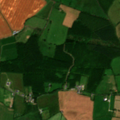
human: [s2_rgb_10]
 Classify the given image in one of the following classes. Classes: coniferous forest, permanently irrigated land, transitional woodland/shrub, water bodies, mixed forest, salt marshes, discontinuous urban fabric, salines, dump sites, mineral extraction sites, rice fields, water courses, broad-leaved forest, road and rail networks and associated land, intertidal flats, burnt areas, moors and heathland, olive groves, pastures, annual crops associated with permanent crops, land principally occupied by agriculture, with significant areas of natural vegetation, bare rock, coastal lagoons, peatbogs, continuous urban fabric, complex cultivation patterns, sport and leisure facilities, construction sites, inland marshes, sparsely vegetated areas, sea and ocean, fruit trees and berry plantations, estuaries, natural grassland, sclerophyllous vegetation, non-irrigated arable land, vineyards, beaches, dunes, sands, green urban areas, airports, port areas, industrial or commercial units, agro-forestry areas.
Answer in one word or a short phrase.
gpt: non-irrigated arable land, pastures, land principally occupied by agriculture, with significant areas of natural vegetation, broad-leaved forest, coniferous forest